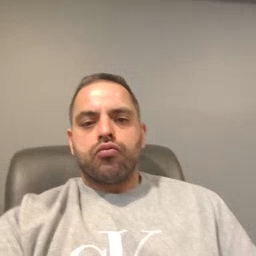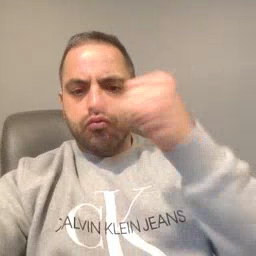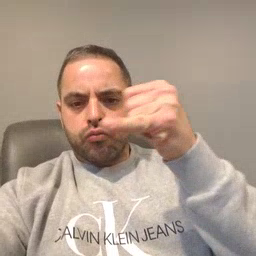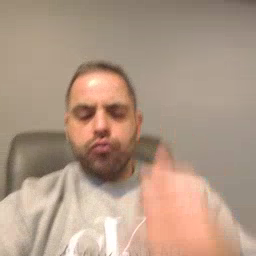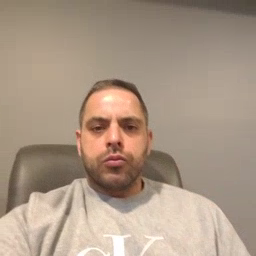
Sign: yellow